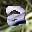
Label: 2